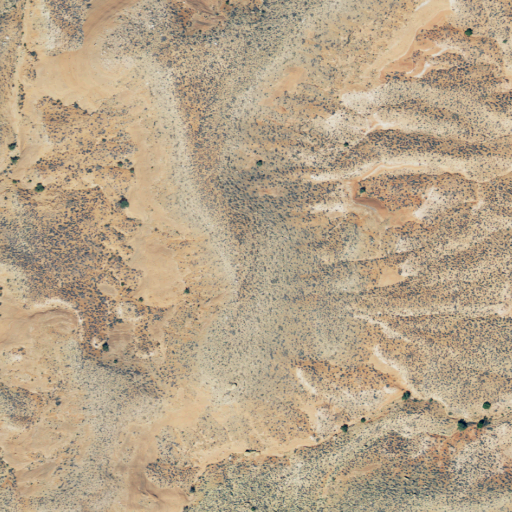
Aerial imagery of slope(s) in Utah named Soda Slide containing shrub and barren land